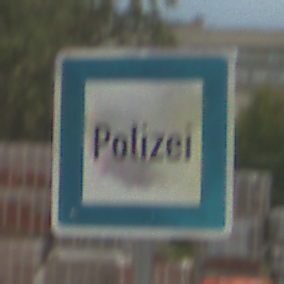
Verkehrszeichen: Polizei
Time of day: MorningAfternoon
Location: Outdoor (Suburban)
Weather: PartlyCloudy
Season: NotSpecified
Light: Natural